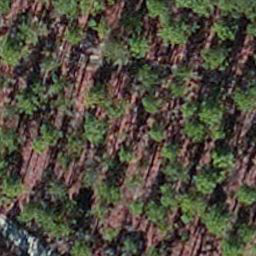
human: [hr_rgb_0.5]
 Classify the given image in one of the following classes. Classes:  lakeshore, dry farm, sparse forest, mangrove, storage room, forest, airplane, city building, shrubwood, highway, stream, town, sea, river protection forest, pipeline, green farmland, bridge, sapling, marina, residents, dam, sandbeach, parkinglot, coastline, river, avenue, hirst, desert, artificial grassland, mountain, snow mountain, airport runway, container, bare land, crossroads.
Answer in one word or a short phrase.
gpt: sapling